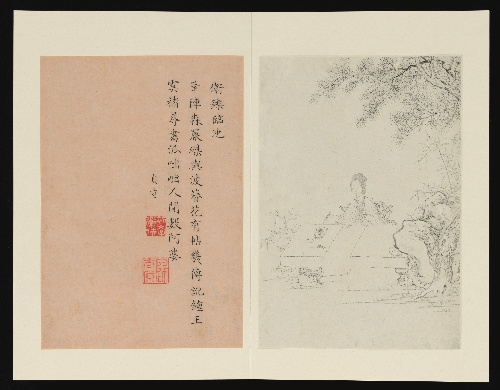
Title: 清　改琦，　曹貞秀　列女圖　冊|Famous Women
Artist: Cao Zhenxiu|Gai Qi
Artist bio: Chinese, 1762–ca. 1822|Chinese, 1773–1828
Date: dated 1799
Object type: Album
Classification: Paintings
Medium: Album of sixteen leaves; ink on paper
Culture: China
Period: Qing dynasty (1644–1911)
Dimensions: Image (each): 9 3/4 × 6 5/8 in. (24.8 × 16.8 cm)
Double-page leaf (each): 12 3/8 × 16 in. (31.4 × 40.6 cm)
Department: Asian Art
Credit line: Purchase, Bequests of Edna H. Sachs and Flora E. Whiting, by exchange; Fletcher Fund, by exchange; Gifts of Mrs. Harry Payne Bingham and Mrs. Henry J. Bernheim, by exchange; and funds from various donors, by exchange, 2016
Accession year: 2016
Repository: Metropolitan Museum of Art, New York, NY
Tags: Women|Writing|Calligraphy